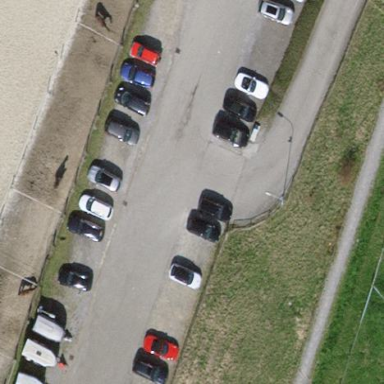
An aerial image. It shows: Parking area with surface.